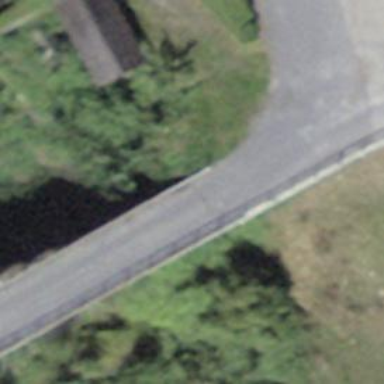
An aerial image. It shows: Tertiary road on asphalt surface that goes over bridge. There are no sidewalks.